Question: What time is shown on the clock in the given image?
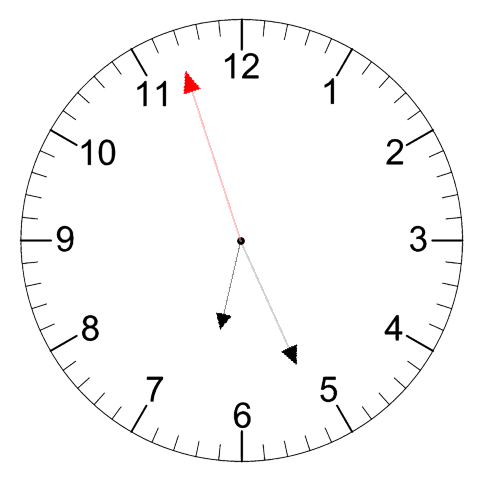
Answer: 06:25:57